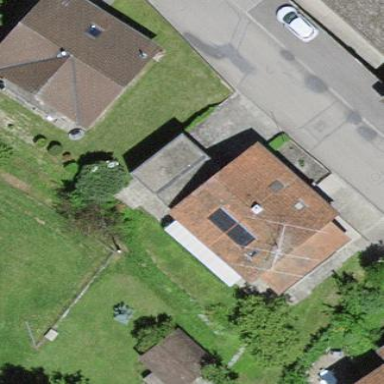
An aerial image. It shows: Residential building.